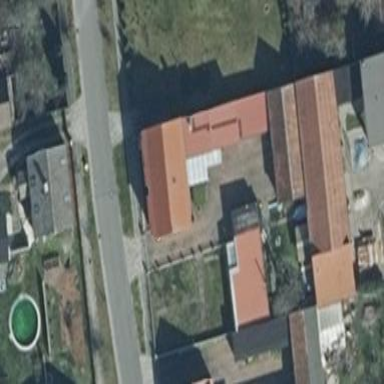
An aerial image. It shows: Simple and straightforward house.